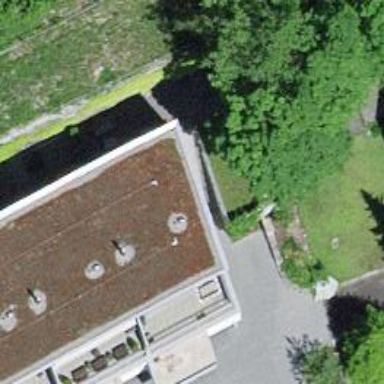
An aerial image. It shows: Terrace building.